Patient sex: M
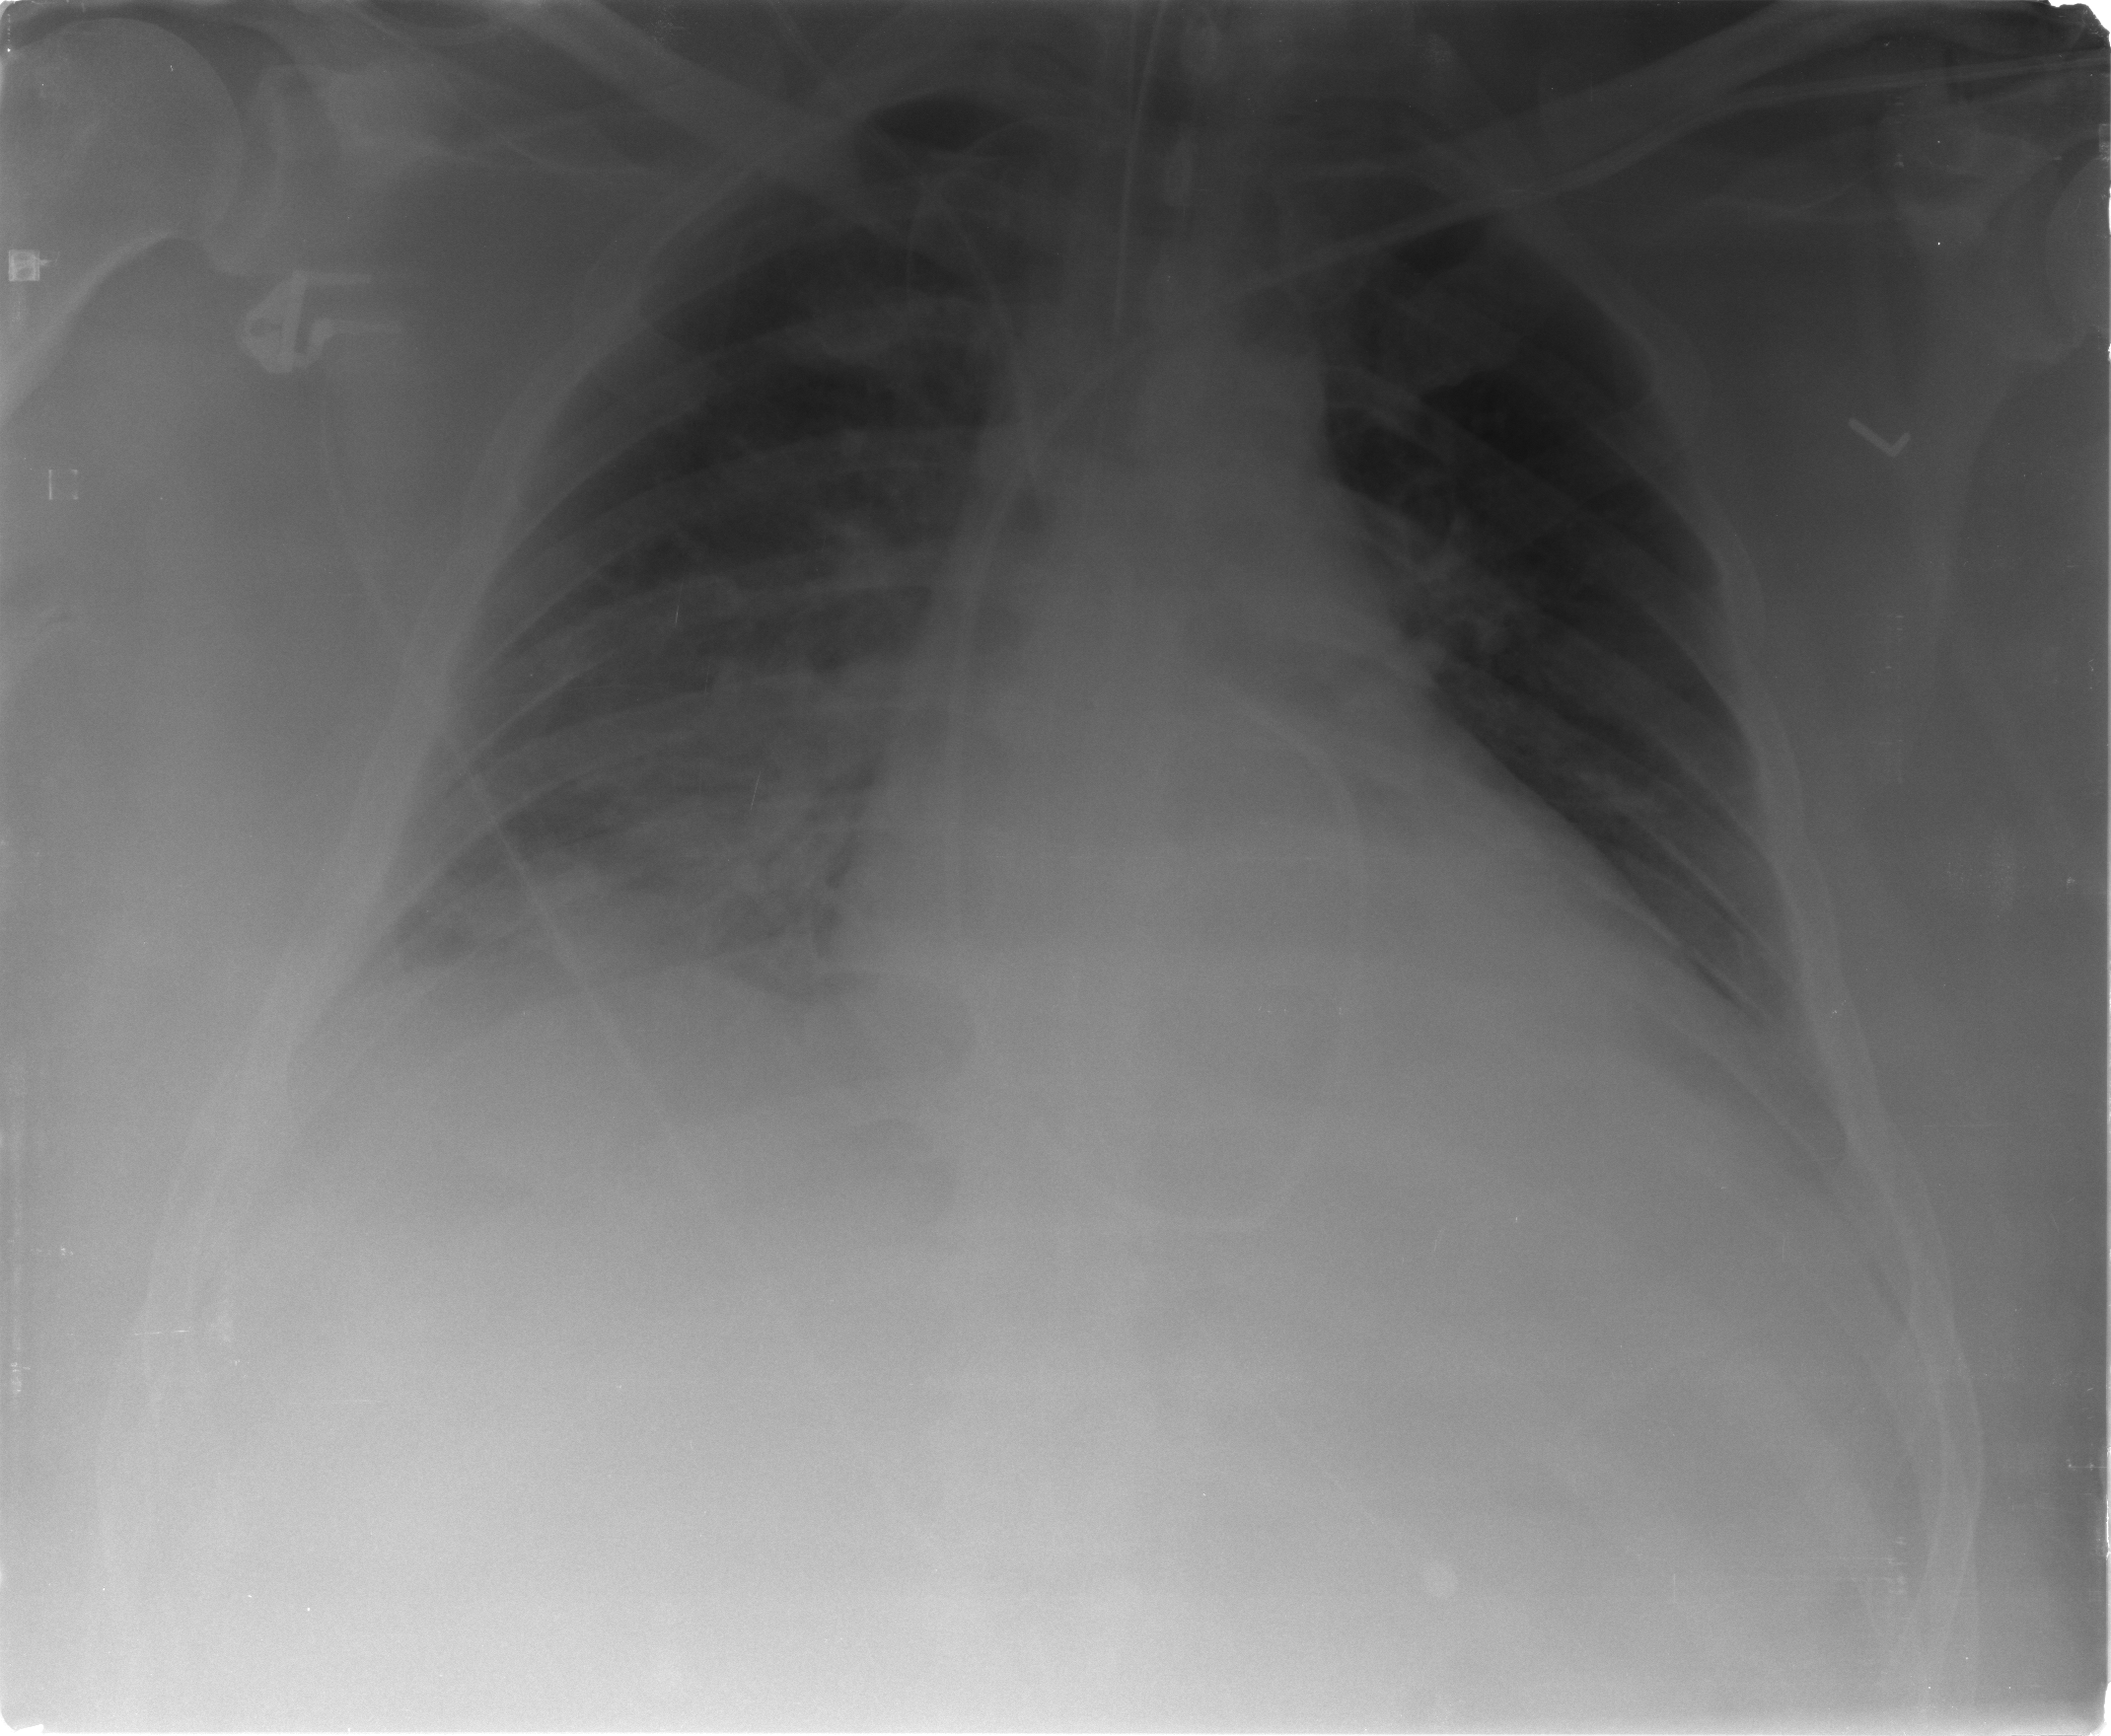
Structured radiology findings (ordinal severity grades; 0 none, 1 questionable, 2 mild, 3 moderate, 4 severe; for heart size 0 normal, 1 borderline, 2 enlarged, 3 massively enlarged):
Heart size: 2
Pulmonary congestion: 2
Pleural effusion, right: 2
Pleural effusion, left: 2
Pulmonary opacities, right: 3
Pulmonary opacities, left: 1
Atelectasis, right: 3
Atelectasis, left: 2